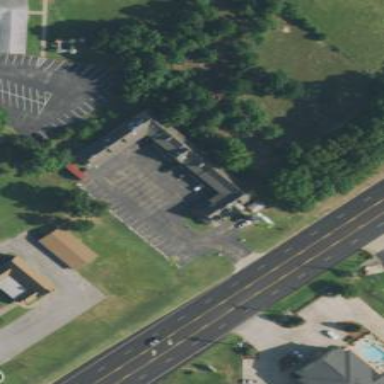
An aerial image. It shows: Building that is motel.